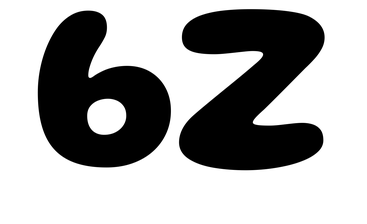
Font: Gluten_Bold